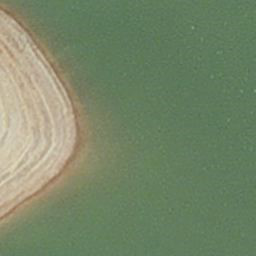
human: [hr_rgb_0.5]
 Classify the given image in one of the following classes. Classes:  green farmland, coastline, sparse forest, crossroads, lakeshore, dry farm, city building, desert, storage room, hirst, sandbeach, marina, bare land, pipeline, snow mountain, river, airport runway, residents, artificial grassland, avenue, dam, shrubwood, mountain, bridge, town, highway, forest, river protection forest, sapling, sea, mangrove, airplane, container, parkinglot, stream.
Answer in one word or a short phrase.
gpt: hirst